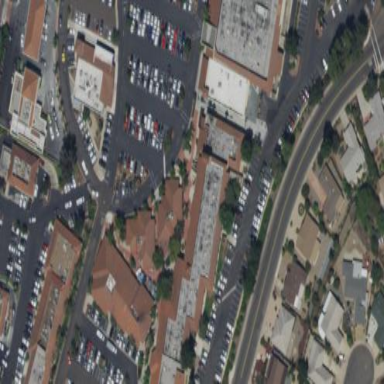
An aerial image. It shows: Commercial building.